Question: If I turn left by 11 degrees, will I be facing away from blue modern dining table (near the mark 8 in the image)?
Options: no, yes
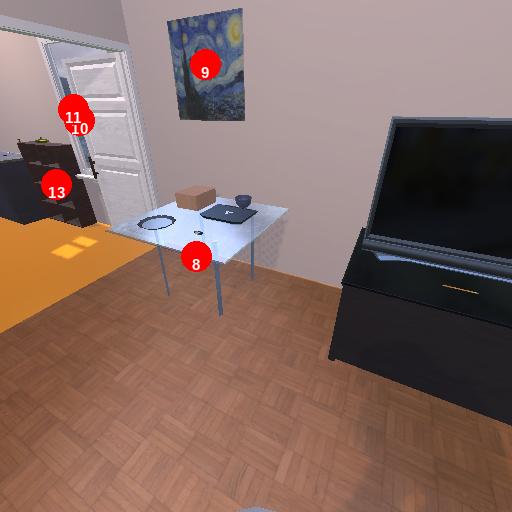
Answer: no